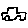
Label: car